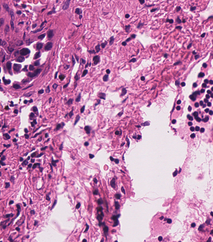
Tumor epithelial tissue: yes
Tumor-associated stroma tissue: yes
Normal tissue: no